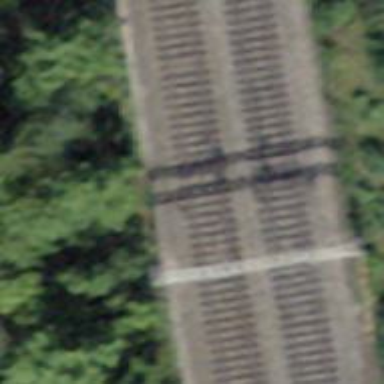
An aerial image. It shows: Viaduct bridge carrying electrified railway lines with contact lines.